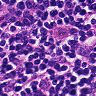
Metastatic tissue present: no